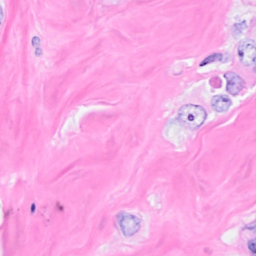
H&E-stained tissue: Breast